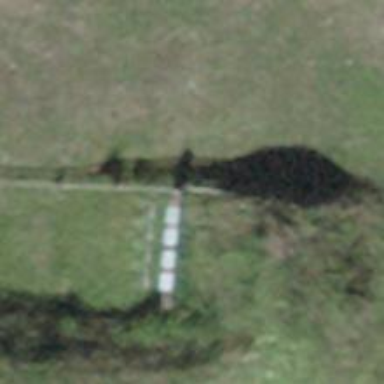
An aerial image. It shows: Fence.